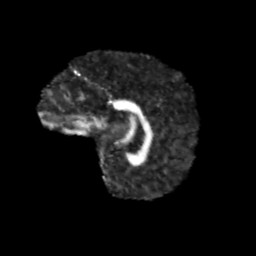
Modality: FA
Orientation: sagittal
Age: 11
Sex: male
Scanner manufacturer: siemens
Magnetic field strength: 3 T
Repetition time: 3.8 s
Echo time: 0.07 s